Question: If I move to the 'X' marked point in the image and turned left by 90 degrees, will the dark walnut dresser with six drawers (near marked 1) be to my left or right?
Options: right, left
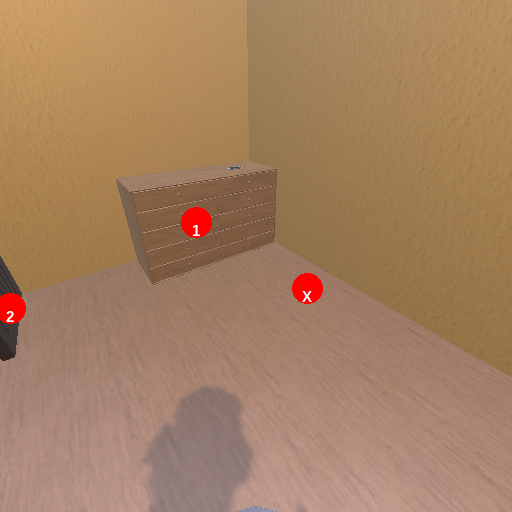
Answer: right